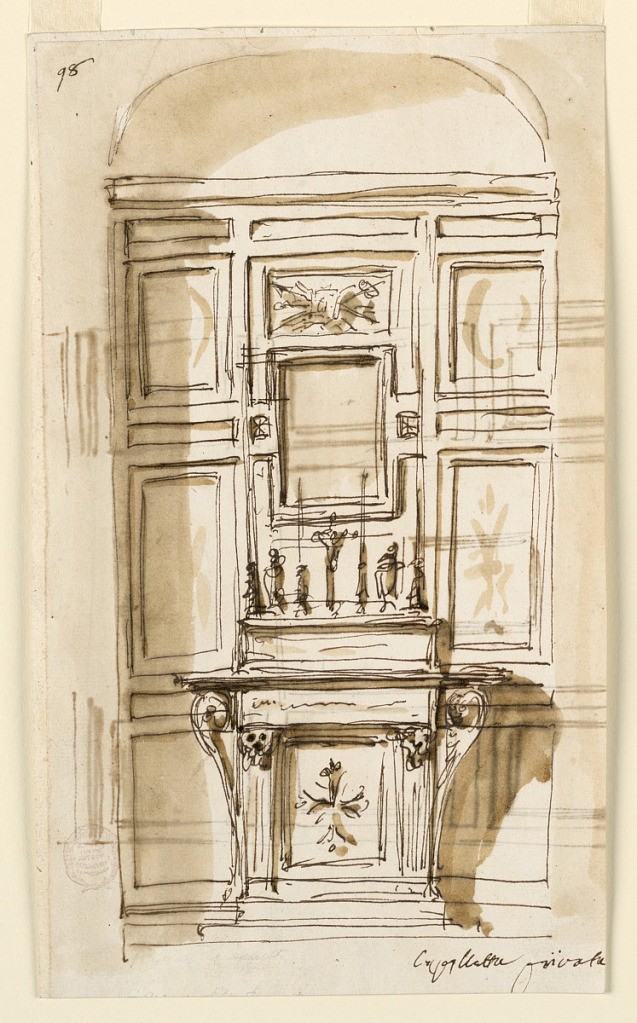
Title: Elevation of an altar in a private chapel
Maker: Giuseppe Barberi, Italian, 1746–1809
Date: n.d.
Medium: Pen and brown ink, brush and brown wash
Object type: Drawing
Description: Vertical rectangle. Above the altar ledge stand four candlesticks, a crucifix, Mary and St. John. Above is the frame for a picture. A trophy of the arms of teh Passion is in the panel  above it. The wall is divided into a dad and panels. Written below, at right: "Capellata privata," in the upper left corner: "98."  Reverse: Sketches for the decoration of a dado.